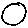
Label: circle